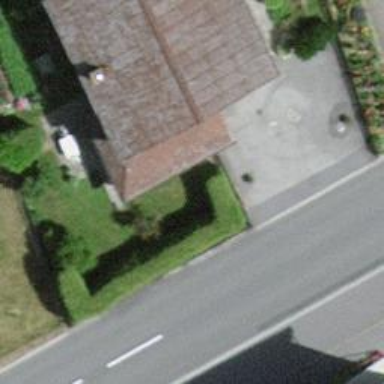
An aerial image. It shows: Hedge acting as barrier.